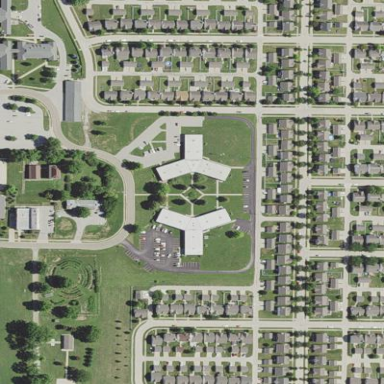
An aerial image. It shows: Single-family residential neighbourhood.